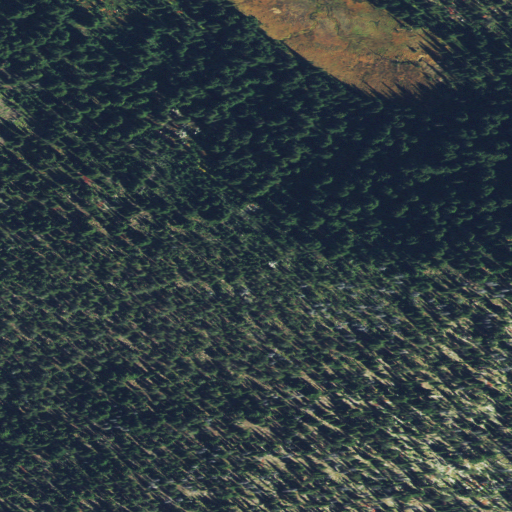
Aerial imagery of mountain in Idaho named Monroe Butte containing only evergreen forest